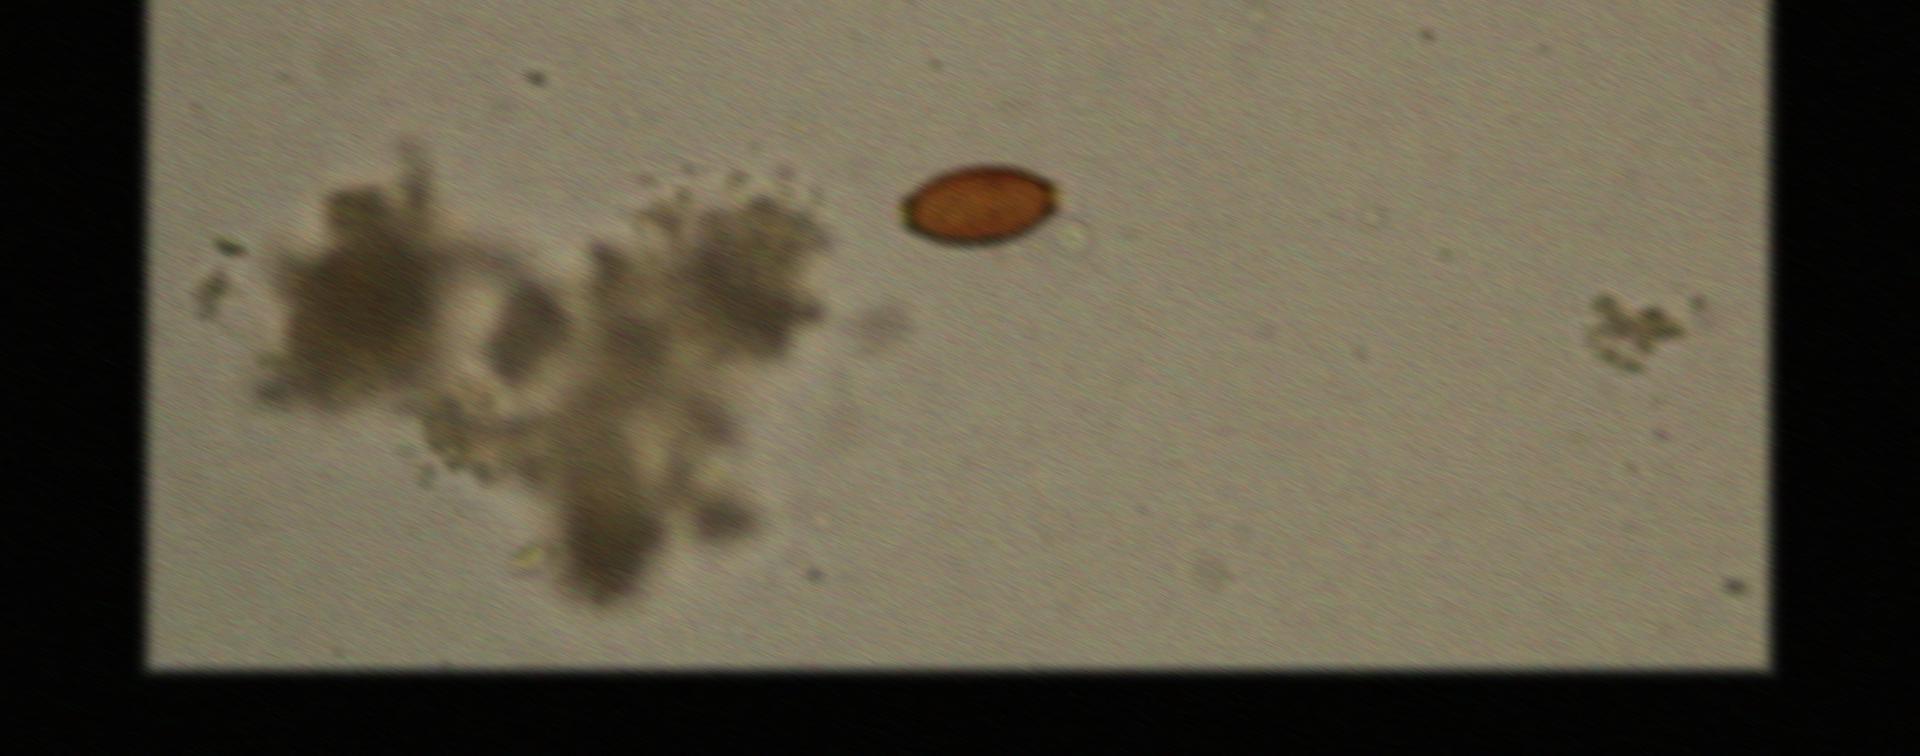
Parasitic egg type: Trichuris trichiura